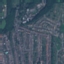
Land use / land cover class: Residential